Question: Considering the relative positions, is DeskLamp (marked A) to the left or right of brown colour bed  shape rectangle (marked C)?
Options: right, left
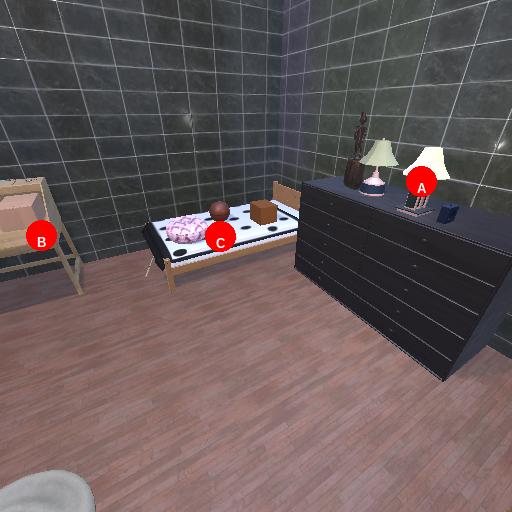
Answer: right